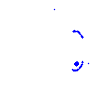
Particle: pion